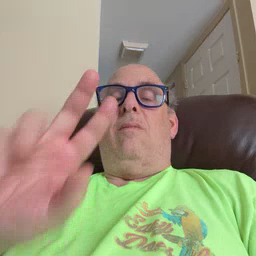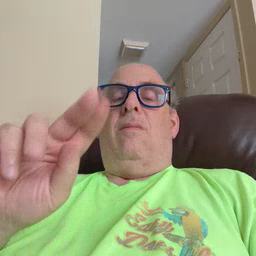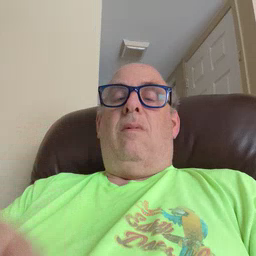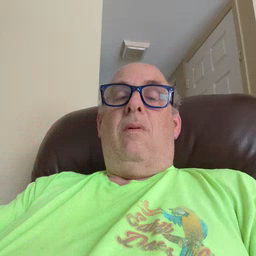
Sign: no